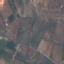
Label: PermanentCrop